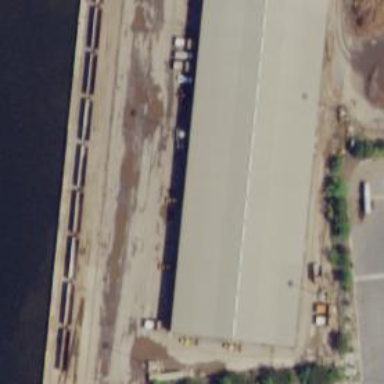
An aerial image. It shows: Industrial building.